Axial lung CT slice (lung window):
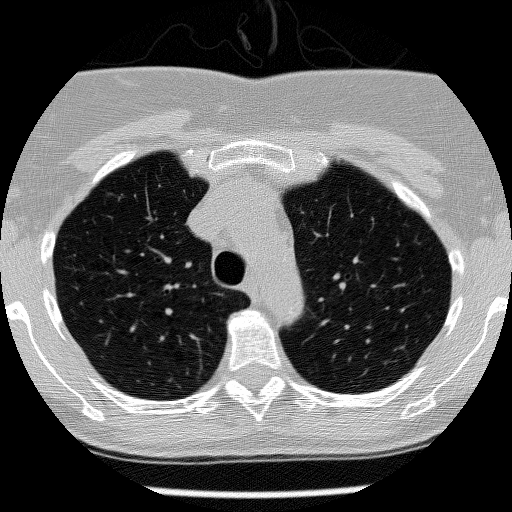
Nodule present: no